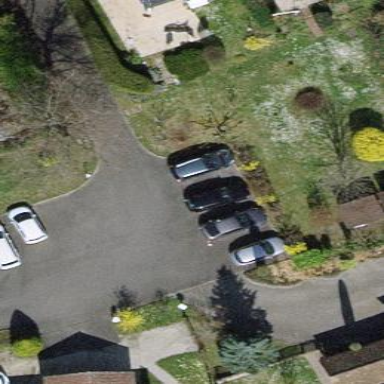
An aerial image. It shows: Street-side parking area.